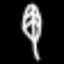
Label: leaf